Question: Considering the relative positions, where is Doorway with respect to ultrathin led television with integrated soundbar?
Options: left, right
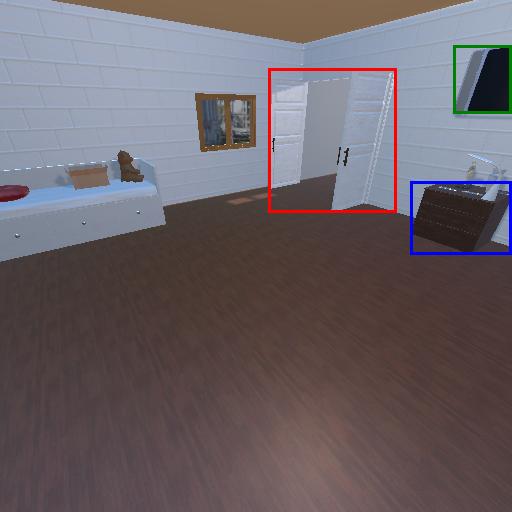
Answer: left